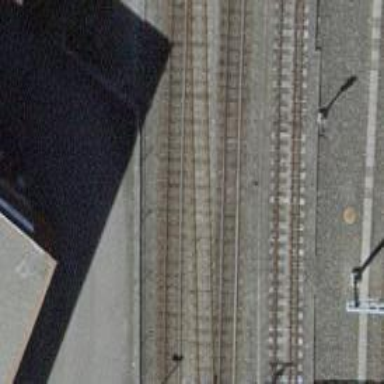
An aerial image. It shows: Narrow gauge railway with electrified contact lines.